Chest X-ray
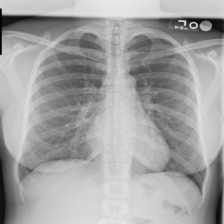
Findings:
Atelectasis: negative
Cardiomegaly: negative
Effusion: negative
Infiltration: negative
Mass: negative
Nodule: negative
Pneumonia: negative
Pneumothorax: negative
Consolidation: negative
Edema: negative
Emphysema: negative
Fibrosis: negative
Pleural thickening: negative
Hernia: negative